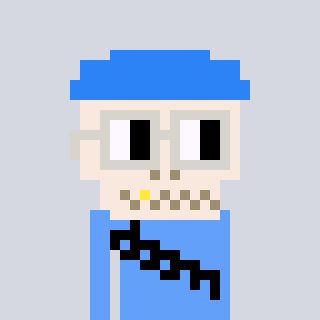
a pixel art character with square light gray glasses, a skeleton-hat-shaped head and a blue-colored body on a cool background